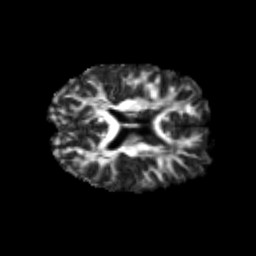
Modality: FA
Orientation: axial
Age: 24
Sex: male
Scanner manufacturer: siemens
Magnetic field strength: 3 T
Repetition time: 3.5 s
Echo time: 0.125 s